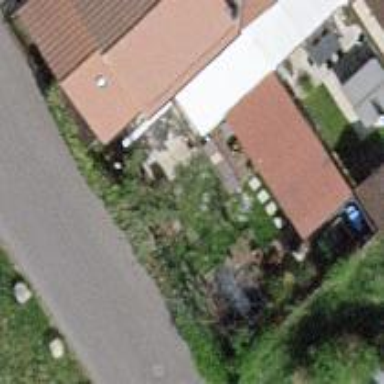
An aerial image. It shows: Garden surrounded by fence.